Interaction volume radius: 10 \u00c5
Interaction volume height: 10 \u00c5
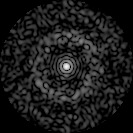
Disorder parameter: 0.8405